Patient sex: M
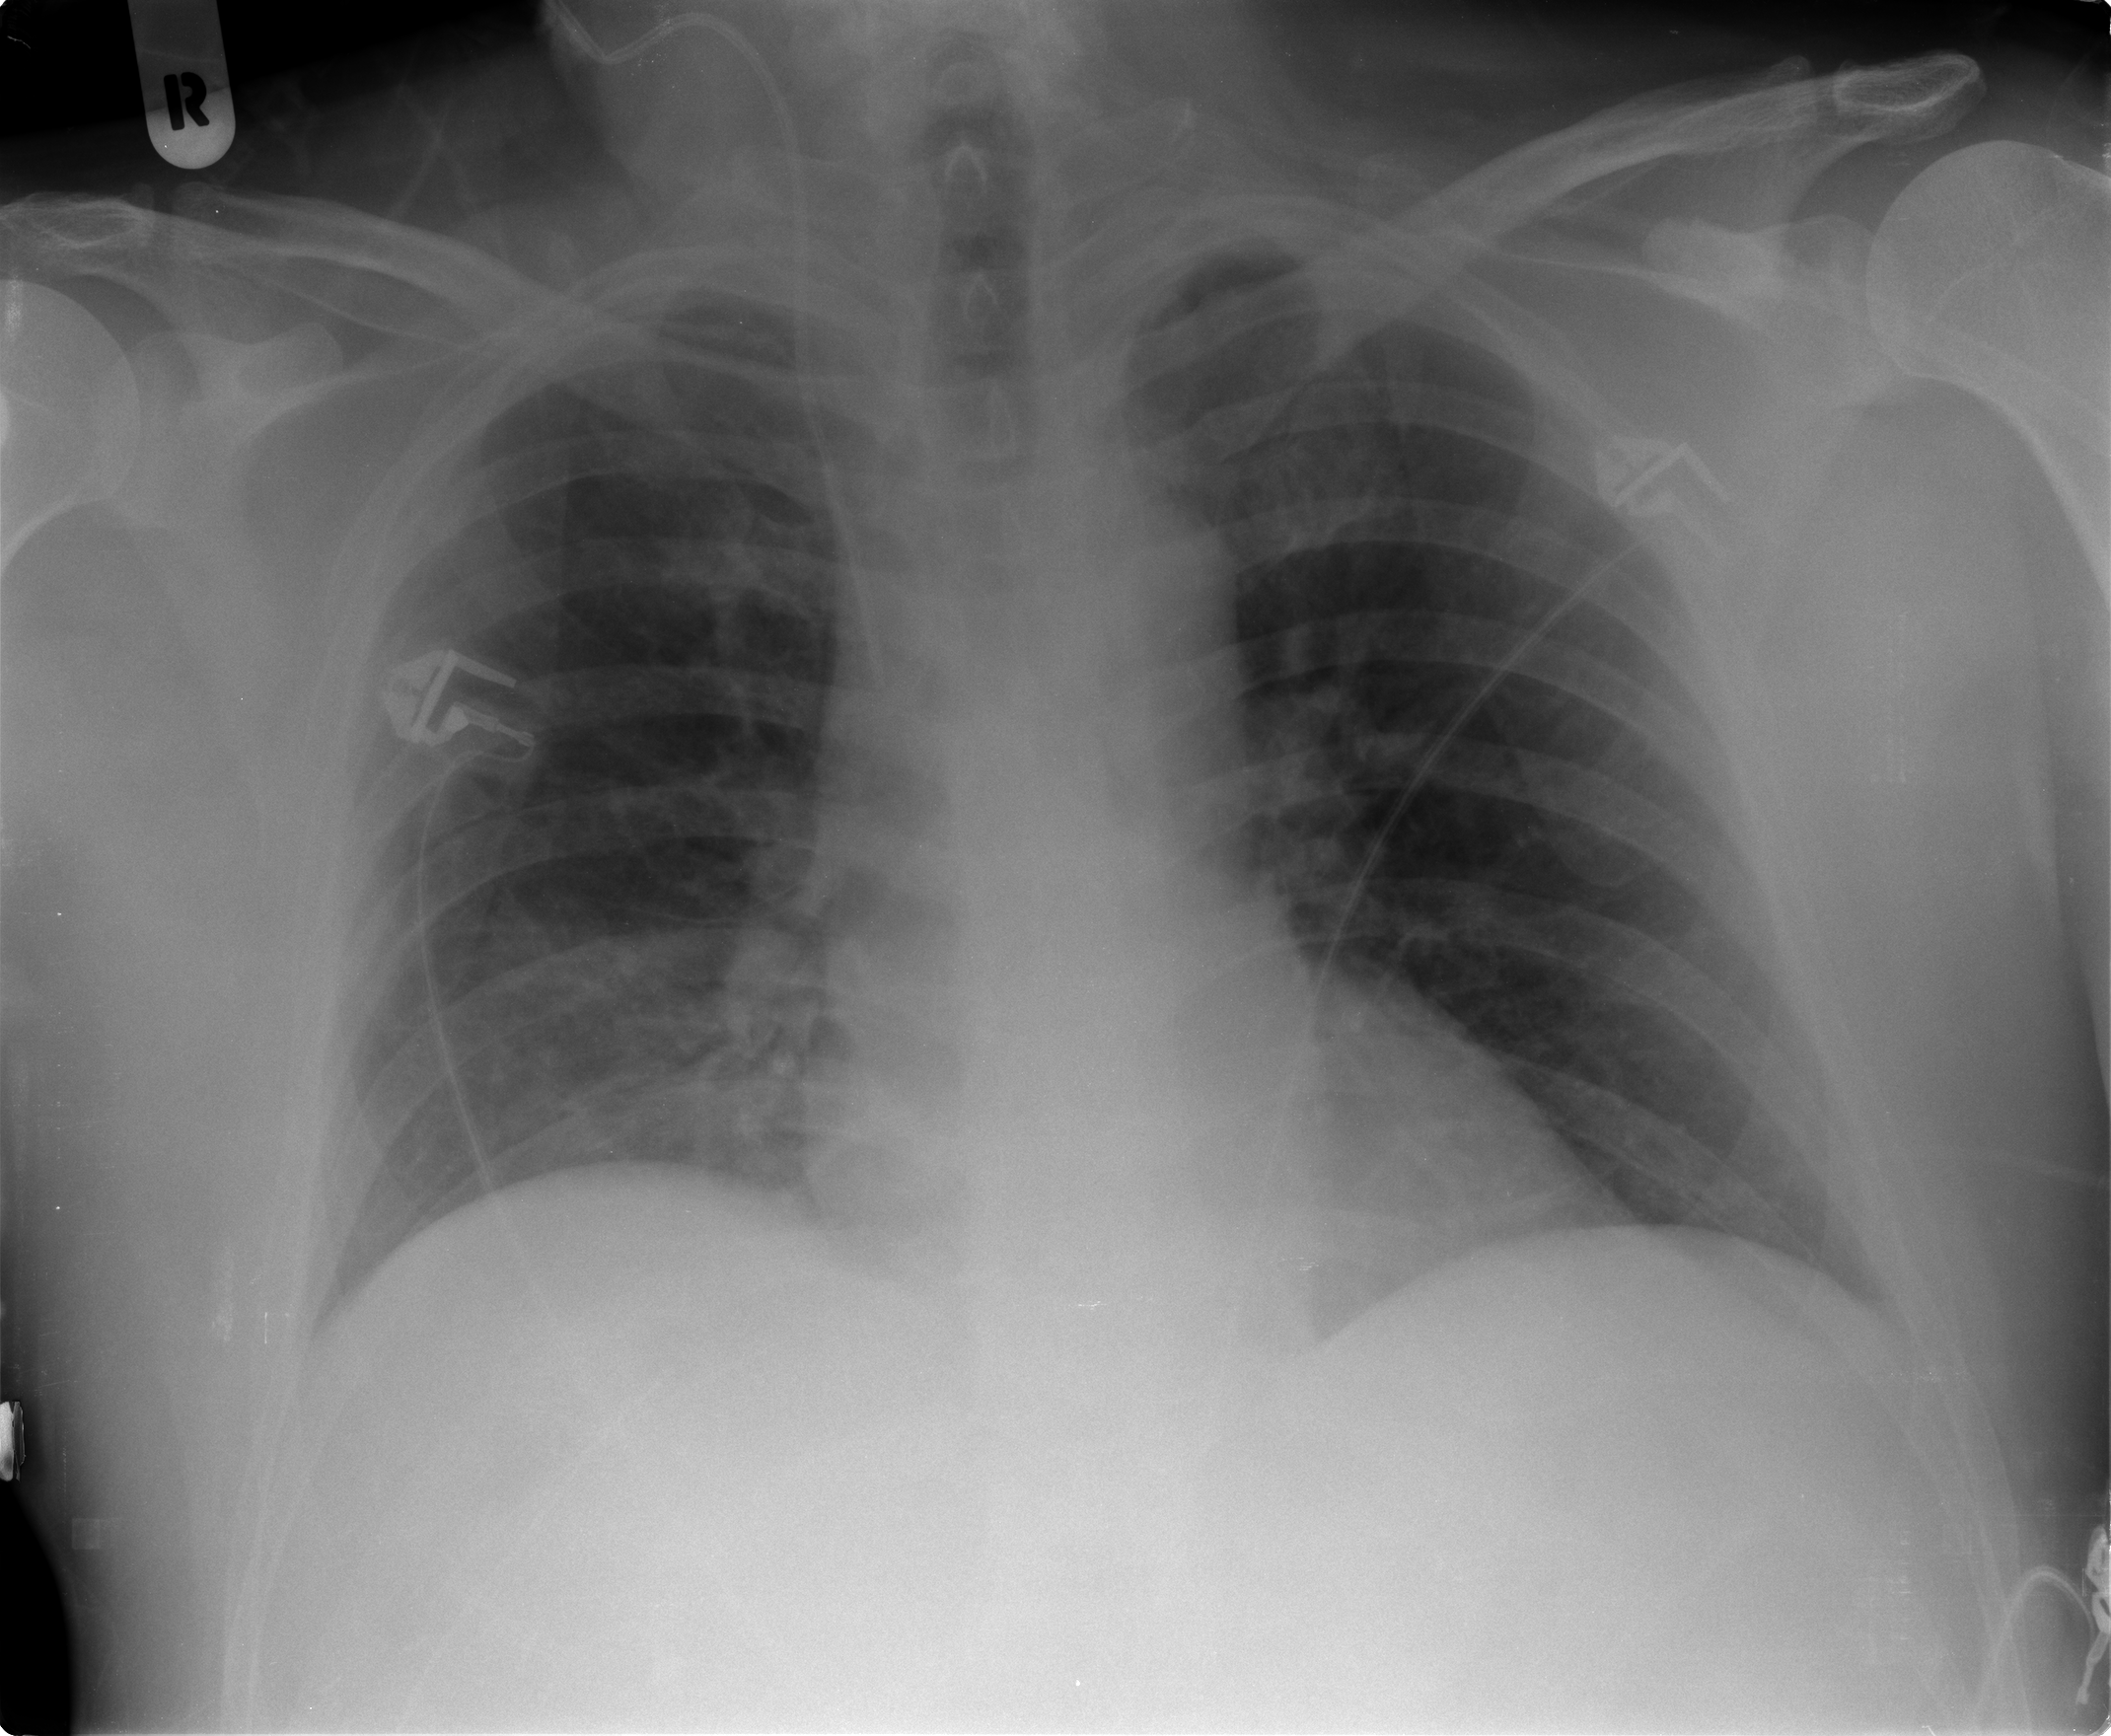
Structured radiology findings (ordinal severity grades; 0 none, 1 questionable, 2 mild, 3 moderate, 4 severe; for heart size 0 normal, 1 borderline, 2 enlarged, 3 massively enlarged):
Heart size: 0
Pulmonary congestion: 0
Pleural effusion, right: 0
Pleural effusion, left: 0
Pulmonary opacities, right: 2
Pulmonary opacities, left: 0
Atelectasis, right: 2
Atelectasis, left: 0